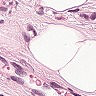
Metastatic tissue present: yes